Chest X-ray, PA view. Patient: 44 years old, sex F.
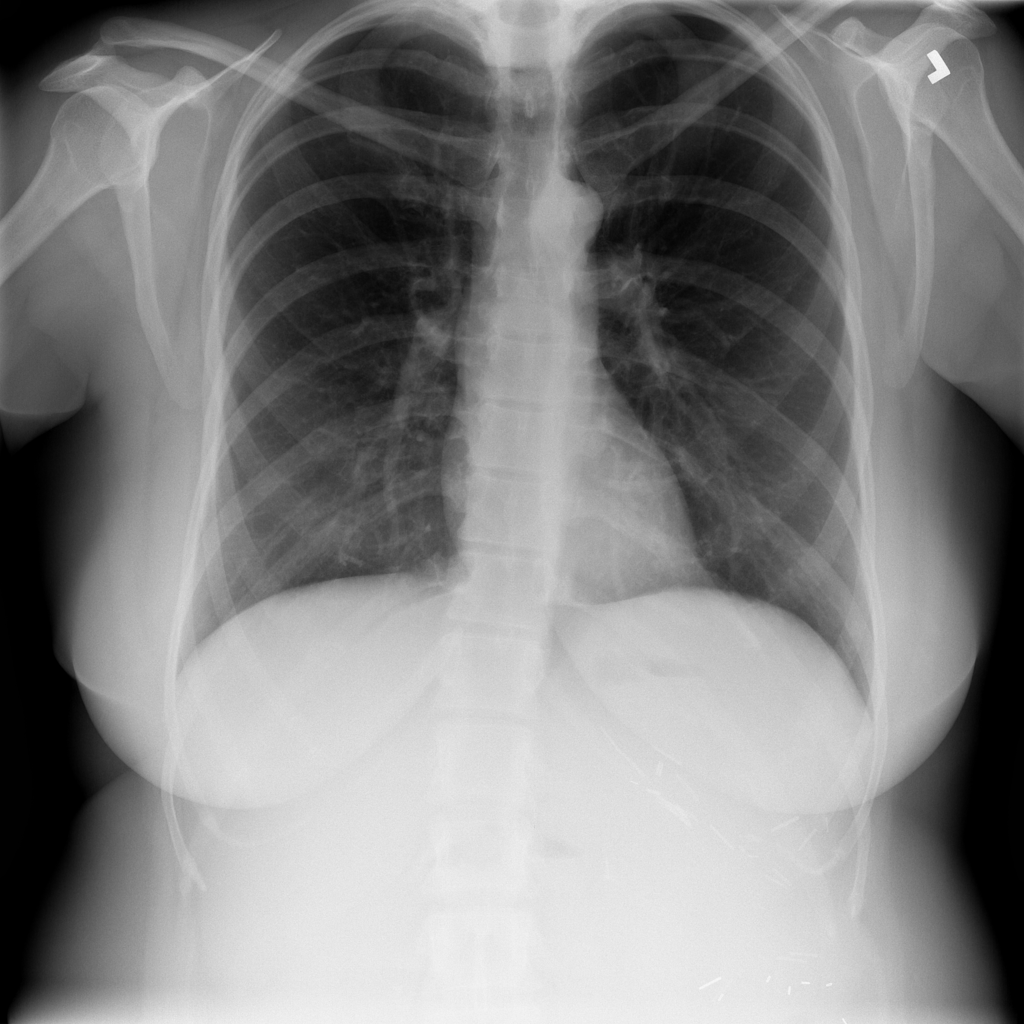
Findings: Infiltration